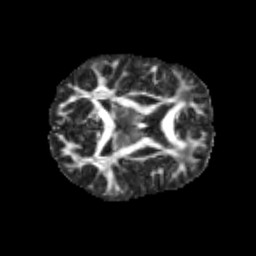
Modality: FA
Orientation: axial
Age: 11
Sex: male
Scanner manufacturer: siemens
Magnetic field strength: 3 T
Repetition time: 3.8 s
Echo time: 0.07 s